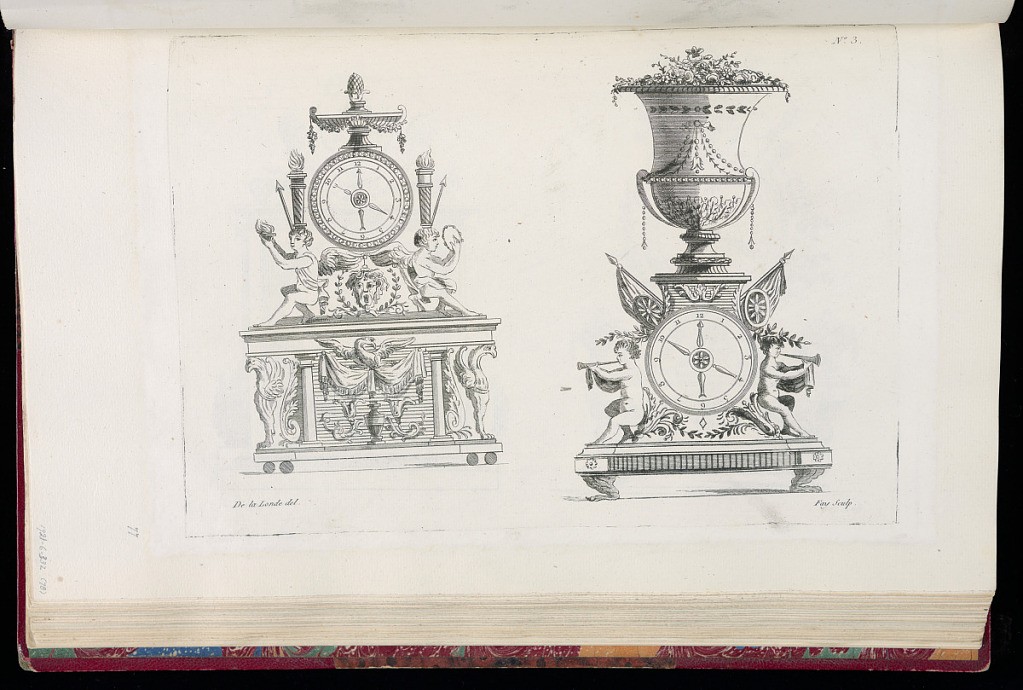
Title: Designs for Clock Cases
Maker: Richard de Lalonde, French, active 1780–96
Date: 1780-1789
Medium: Etching on off-white laid paper
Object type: Print
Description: Designs for two clock cases decorated with ornament motifs including urns, pinecone, torches, winged putti, mascaron, sphynxes, rinceaux, eagles, drapery, and floral bouquet. The plate is signed and numbered.